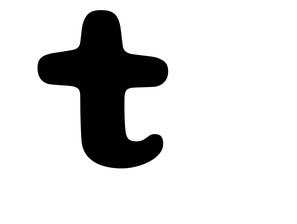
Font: Gluten_SemiBold